Question: <URL>
The 'div.button' in the fiddle looks like expected in Chrome/FF but 'background-clip' and 'border-radius' don't work well in Safari.

Is there something wrong with code or its just how Safari behaves?
'''
div.button {
width: 100px; height: 100px;
padding: 8px;
border-radius: 100px;
box-shadow: 0 0.8px 8px rgba(0,0,0,.3);
background-image: -webkit-radial-gradient(center center, circle, #8CE2FB, #52D2F8);
background-image: -moz-radial-gradient(center center, circle, #8CE2FB, #52D2F8);
background-image: -ms-radial-gradient(center center, circle, #8CE2FB, #52D2F8);
background-image: -o-radial-gradient(center center, circle, #8CE2FB, #52D2F8);
background-image: radial-gradient(center center, circle, #8CE2FB, #52D2F8);
-webkit-background-clip: content-box;
-moz-background-clip: content-box;
background-clip: content-box;
}
'''
'''
<div class="button"></div>
'''
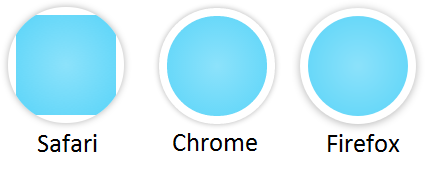
Answer: You may need to give specific size values to the gradient.
<URL>
'''
div.button {
width: 100px; height: 100px;
padding: 8px;
border-radius: 100px;
box-shadow: 0 0.8px 8px rgba(0,0,0,.3);
background-image: radial-gradient(center, #8CE2FB 0, #52D2F8 52px, white 52px , white );/* oldest, includes your safari ? */
background-image: radial-gradient(circle at center, #8CE2FB 0, #52D2F8 52px, white 52px , white ); /* newest */
}
.bshad {/* box- shadow */
width: 100px; height: 100px;
padding: 8px;
border-radius: 100px;
box-shadow: 0 0.8px 8px rgba(0,0,0,.3), inset 0 0 1px 8px white, inset 0 0 0 200px #52D2F8 ;
}
'''
Box-shadow gives better result though.